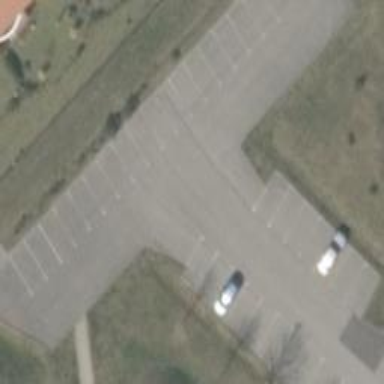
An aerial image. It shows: Road serving as parking aisle.